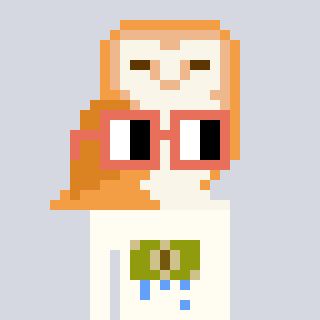
a pixel art character with square orange glasses, a owl-shaped head and a grayscale-colored body on a cool background